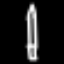
Label: pencil